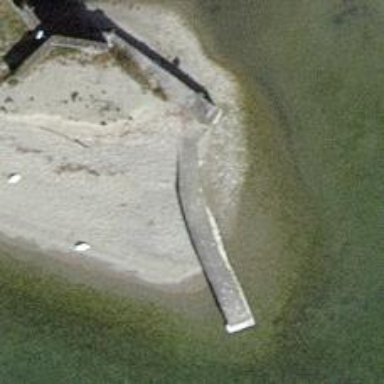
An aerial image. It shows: Man-made pier.